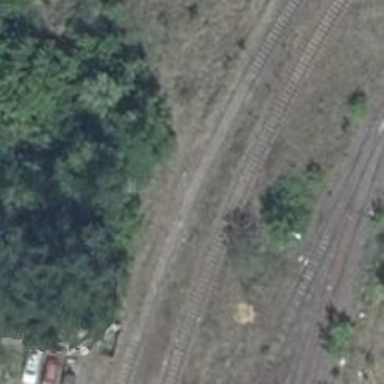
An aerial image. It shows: Disused railway.